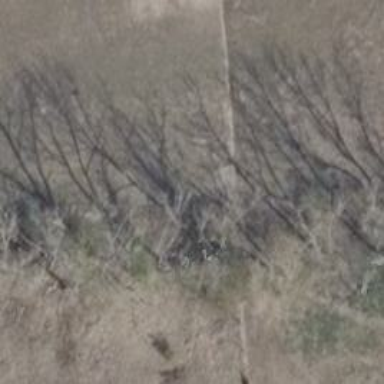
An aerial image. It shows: Row of trees in natural setting.